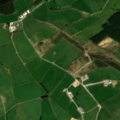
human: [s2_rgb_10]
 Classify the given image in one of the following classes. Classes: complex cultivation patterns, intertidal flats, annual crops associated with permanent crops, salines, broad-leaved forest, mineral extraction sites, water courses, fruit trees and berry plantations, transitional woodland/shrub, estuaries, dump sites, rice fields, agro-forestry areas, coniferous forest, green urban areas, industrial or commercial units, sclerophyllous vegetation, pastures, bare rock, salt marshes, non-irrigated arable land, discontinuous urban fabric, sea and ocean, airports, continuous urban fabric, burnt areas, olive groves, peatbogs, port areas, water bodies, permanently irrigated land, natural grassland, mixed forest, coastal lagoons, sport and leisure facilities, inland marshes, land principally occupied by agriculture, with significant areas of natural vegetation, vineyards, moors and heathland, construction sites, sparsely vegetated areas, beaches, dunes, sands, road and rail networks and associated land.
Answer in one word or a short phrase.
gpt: pastures, mixed forest